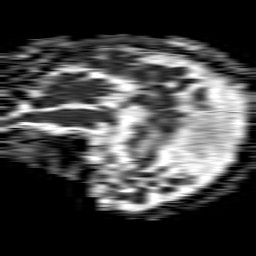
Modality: ADC
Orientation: sagittal
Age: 63
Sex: female
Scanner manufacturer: philips
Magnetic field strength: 1.5 T
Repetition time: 4.6 s
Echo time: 0.09059 s